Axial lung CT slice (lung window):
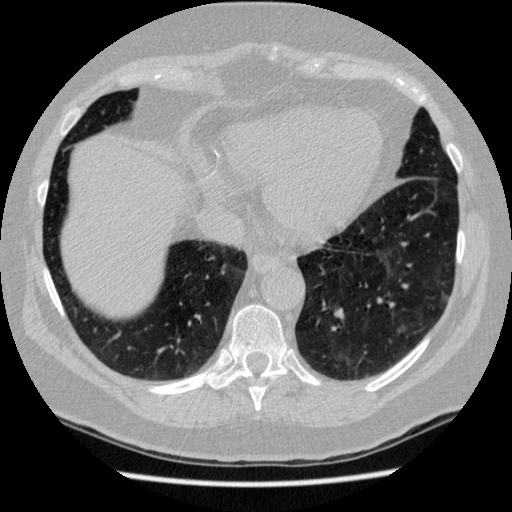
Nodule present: no